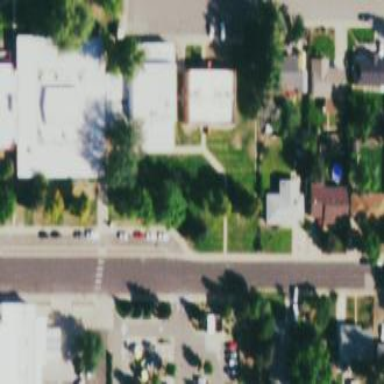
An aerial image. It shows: School building.